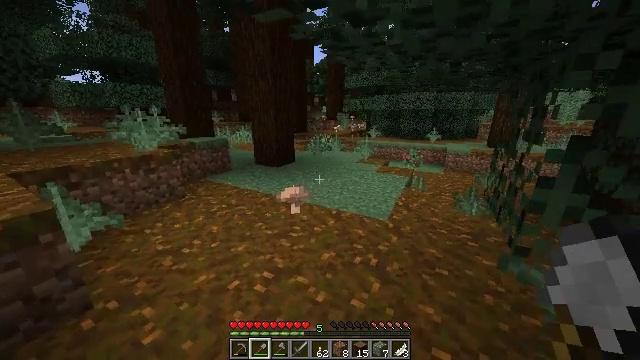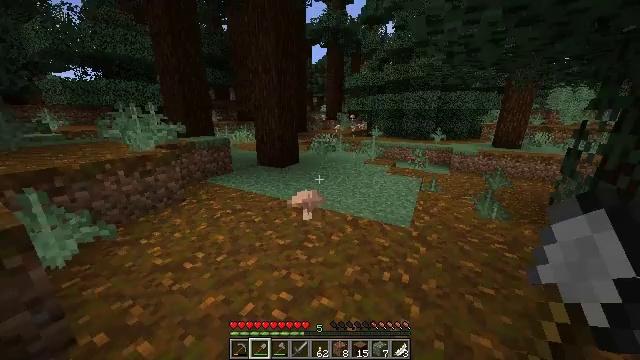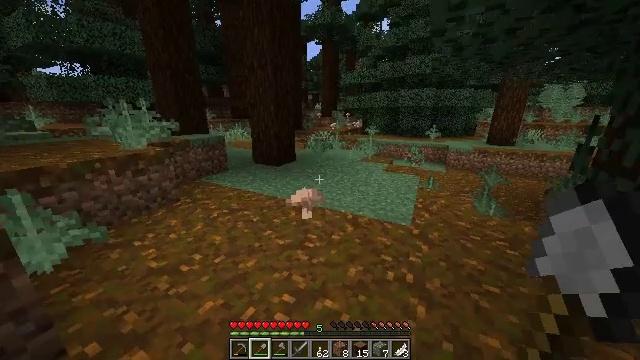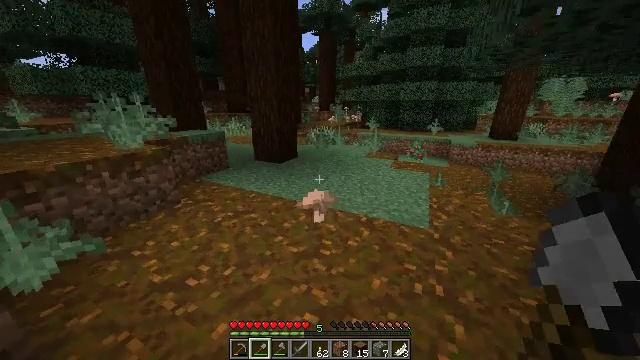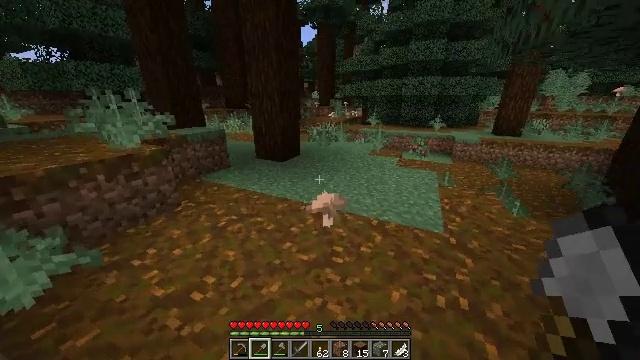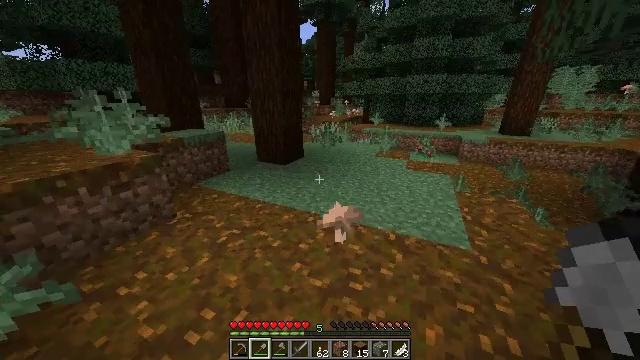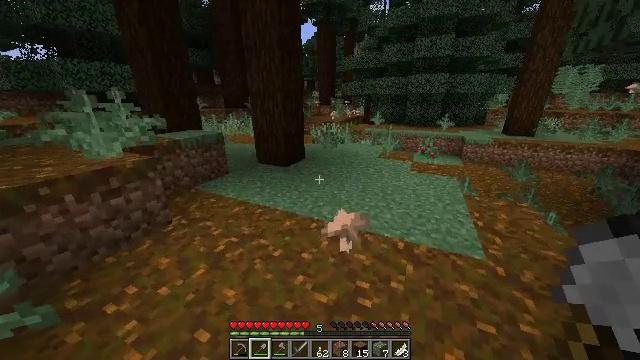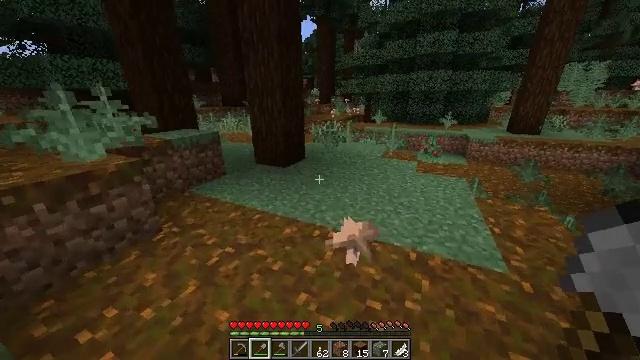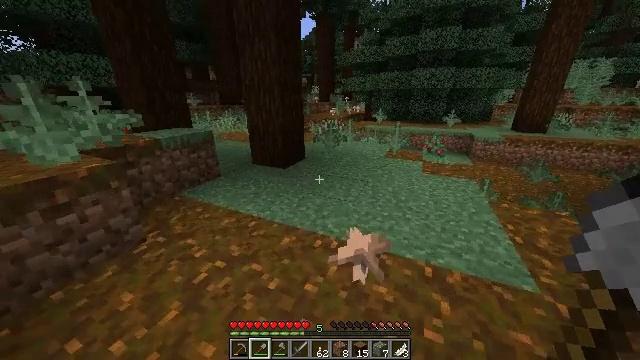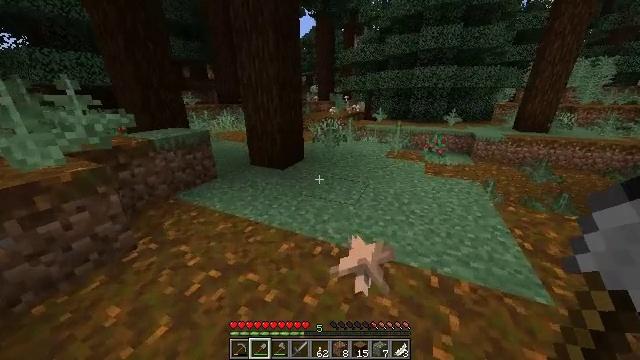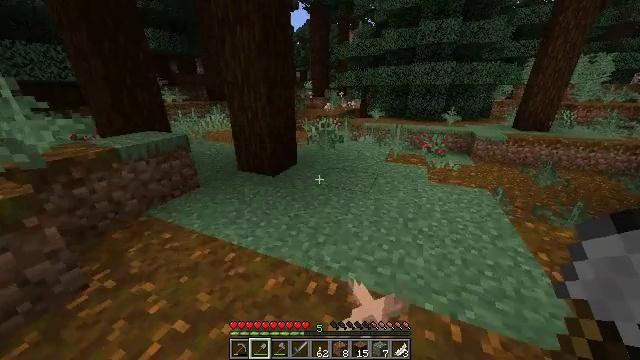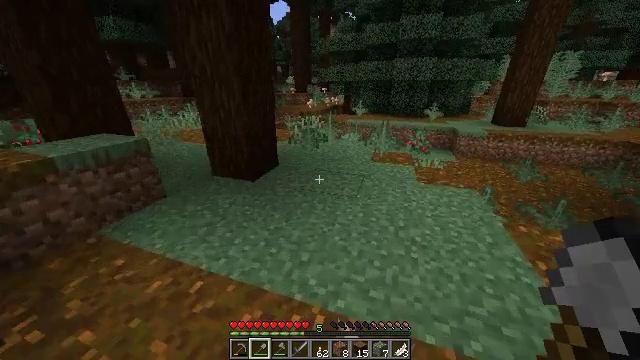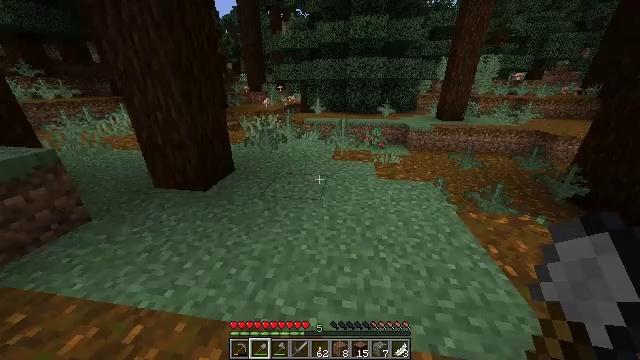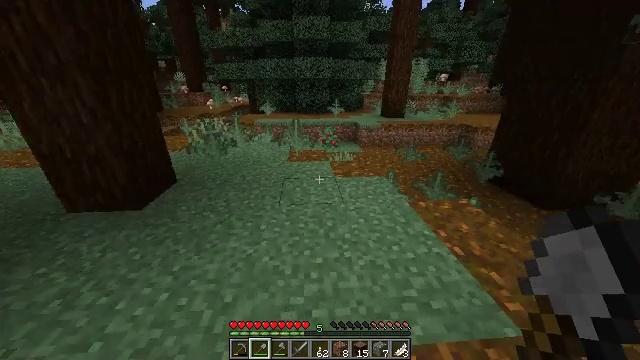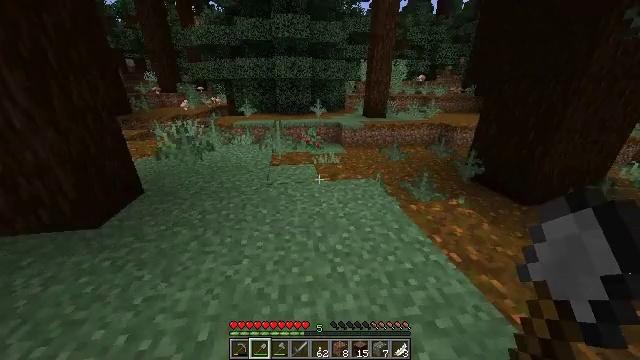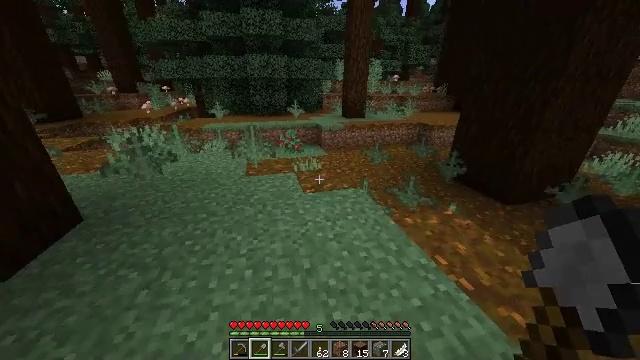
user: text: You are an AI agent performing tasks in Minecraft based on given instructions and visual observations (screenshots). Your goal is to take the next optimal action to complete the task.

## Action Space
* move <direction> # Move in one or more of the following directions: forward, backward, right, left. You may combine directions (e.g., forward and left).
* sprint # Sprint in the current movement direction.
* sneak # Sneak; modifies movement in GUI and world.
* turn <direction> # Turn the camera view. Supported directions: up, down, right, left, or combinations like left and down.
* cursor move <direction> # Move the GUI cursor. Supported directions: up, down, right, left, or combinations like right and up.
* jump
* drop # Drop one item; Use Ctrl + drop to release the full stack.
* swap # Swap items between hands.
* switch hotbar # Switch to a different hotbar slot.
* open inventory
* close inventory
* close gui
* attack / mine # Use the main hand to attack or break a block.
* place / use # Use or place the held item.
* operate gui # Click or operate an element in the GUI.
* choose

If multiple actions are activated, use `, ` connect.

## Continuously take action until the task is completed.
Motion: motion action
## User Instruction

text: Break the sweet berry bush to collect berries.
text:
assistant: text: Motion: move forward and move left, sprint
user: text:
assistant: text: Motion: move forward and move left, sprint, turn right
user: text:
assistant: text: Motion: move forward and move left, sprint, turn right and down
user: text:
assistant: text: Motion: move forward, sprint, turn down
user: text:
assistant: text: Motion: move forward, sprint
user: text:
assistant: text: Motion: move forward, sprint
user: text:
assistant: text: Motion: move forward, sprint
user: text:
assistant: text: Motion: move forward, sprint
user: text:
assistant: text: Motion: move forward, sprint
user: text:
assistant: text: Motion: move forward, sprint, turn right
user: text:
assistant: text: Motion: move forward, sprint, turn right and down
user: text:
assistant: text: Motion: move forward, sprint, turn right
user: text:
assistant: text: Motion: move forward, sprint, turn right
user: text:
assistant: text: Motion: move forward, sprint, turn right
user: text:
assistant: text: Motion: move forward, sprint, turn right
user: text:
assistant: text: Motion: move forward, sprint, turn right
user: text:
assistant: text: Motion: move forward, sprint
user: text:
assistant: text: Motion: move forward, sprint
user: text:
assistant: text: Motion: move forward, sprint
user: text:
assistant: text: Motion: move forward, sprint
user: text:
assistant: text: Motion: move forward, sprint
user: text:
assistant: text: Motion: move forward, sprint
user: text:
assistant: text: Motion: move forward, sprint
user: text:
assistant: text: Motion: move forward, sprint
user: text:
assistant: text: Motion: move forward, sprint
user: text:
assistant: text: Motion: move forward, sprint
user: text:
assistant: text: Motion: move forward, sprint
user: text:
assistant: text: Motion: move forward, sprint, turn left and down
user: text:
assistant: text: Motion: move forward, sprint, turn left
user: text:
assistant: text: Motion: move forward, sprint, turn left